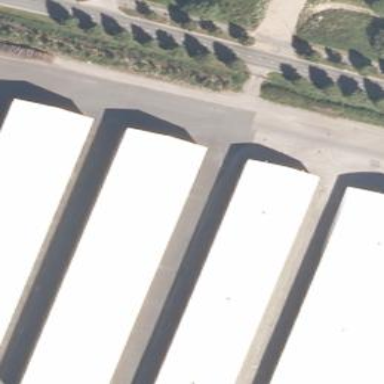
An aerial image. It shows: Industrial building.